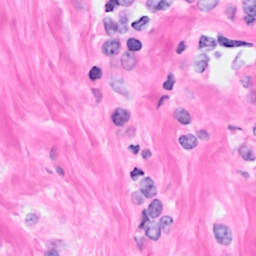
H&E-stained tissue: Breast